Question: I saw several tutorials on the web about creating web services, but If I look at the Eclipse Dynamic Web Project structure it seems to me that there should be a kind of "build-in" way to create those web services

So, is there a tutorial for adding web services to an existing Dynamic Web Project and that will end up (indicated by the arrow in the image above)?
Thanks!
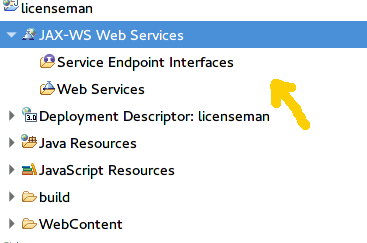
Answer: Those should be populated if the module contains a JAX-WS web service.
To see an item show up under 'Service Endpoint Interfaces', create a Java interface which is annotated with 'javax.jws.WebService':
'''
package org.example.sampleservice;
import javax.jws.WebMethod;
import javax.jws.WebService;
@WebService
public interface SampleService {
@WebMethod
String sayHello(String name);
}
'''
Produces:

To populate the 'Web Services' tree, create a web service implementation class. Note this example implements the service endpoint interface; this is not a technical requirement. In other words, you can populate one and not the other. Only this step will actually produce a functional web service implementation within the module (and the eclipse UI you mention):
'''
package org.example.sampleservice;
import javax.annotation.Resource;
import javax.jws.HandlerChain;
import javax.jws.WebService;
import javax.xml.ws.WebServiceContext;
@WebService(endpointInterface = "org.example.sampleservice.SampleService")
@HandlerChain(file="handlers.xml")
public class SampleServiceImpl implements SampleService {
@Override
public String sayHello(String name) {
return "Hello, " + name;
}
}
'''